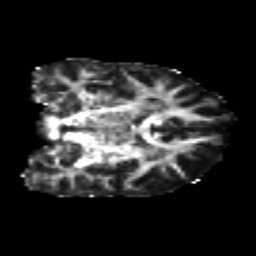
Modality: FA
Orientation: coronal
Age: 22
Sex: female
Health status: healthy
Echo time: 0.074 s